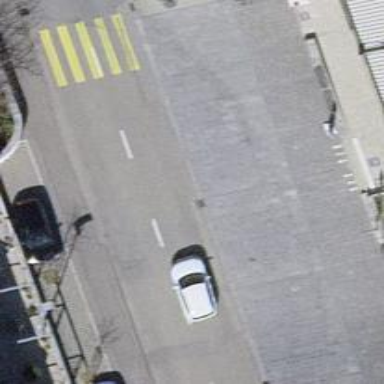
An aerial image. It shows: Bus stop with shelter for public transportation.